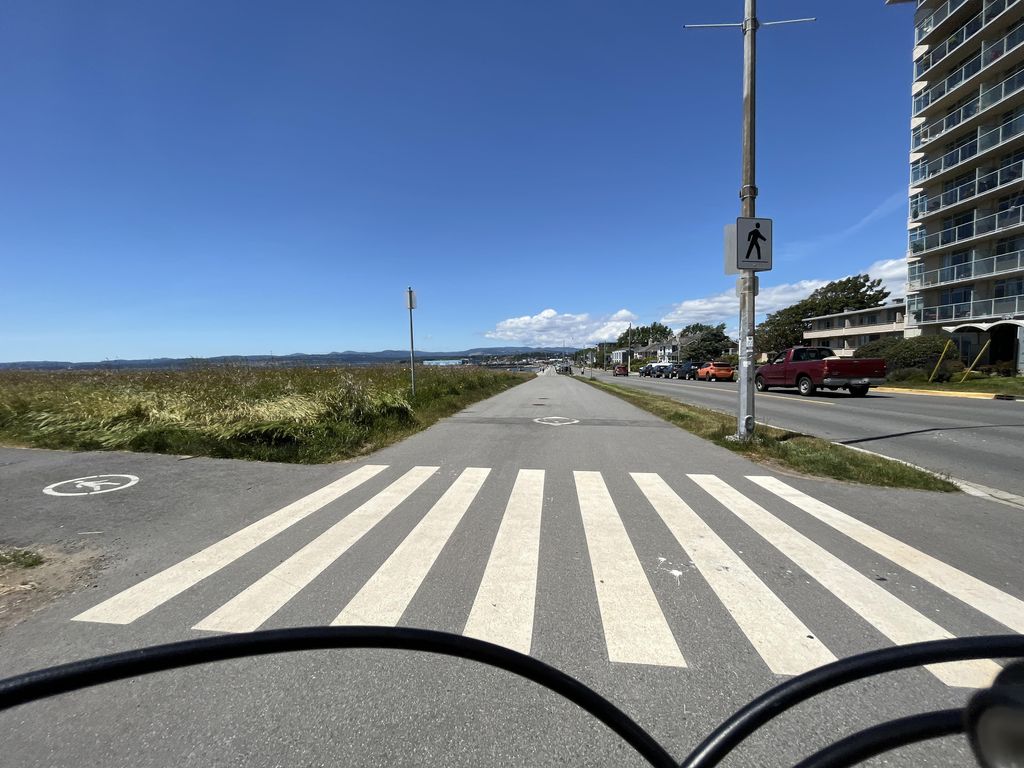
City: victoria